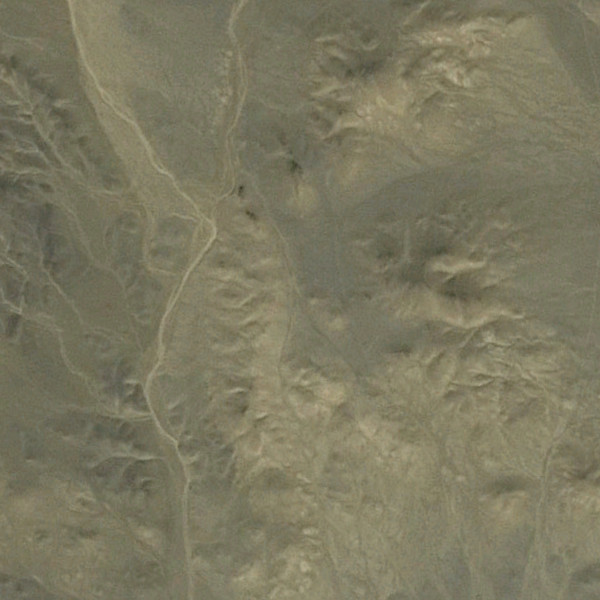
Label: Desert